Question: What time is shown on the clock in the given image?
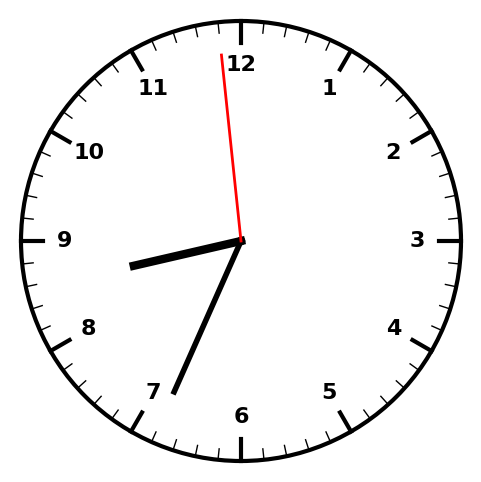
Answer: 08:33:59